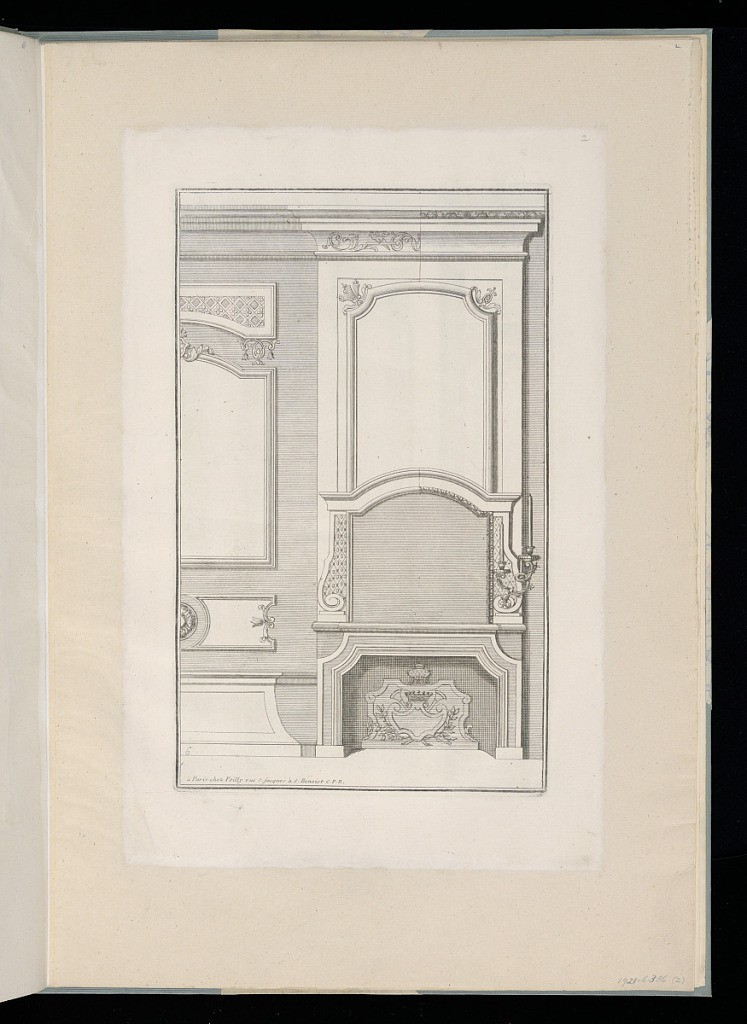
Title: Fireplace (Chimney Piece and Mantel) Design
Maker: François II de Poilly, French, 1666 – 1741
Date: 1712
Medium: Etching and engraving on laid paper
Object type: Print
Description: An interior wall elevation with a fireplace (chimney piece and mantel) to the right and wall paneling (boiseries) to the left. The backplate features a blank coat of arms. The over mantel design is split with two different designs offered. A wall sconce with two candles to the right. The designs feature moldings, running patterns, diaper pattern, palmettes, scrolling acanthus leaves, and fleurons. The paneling to the left includes a dado level, and horizontal panels and frames, with similar motifs, including rosettes, roundels, and strapwork.